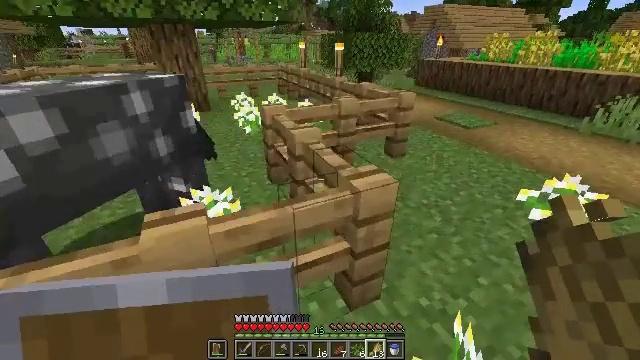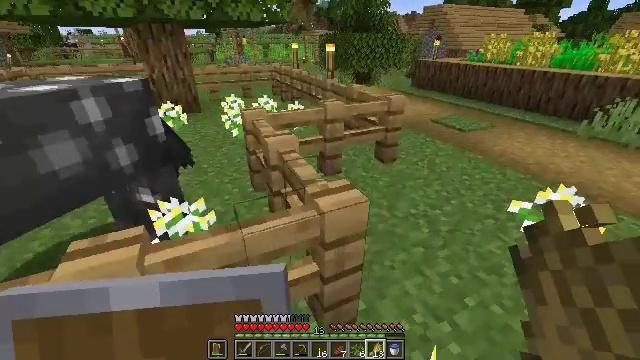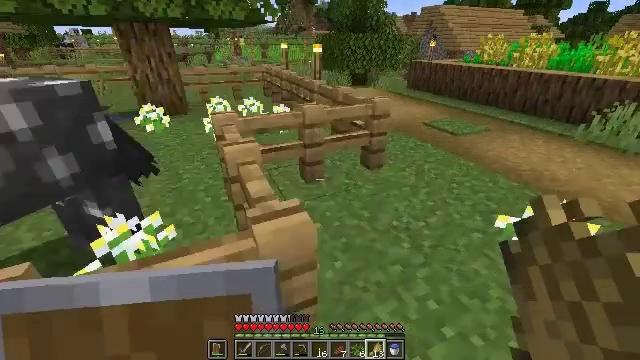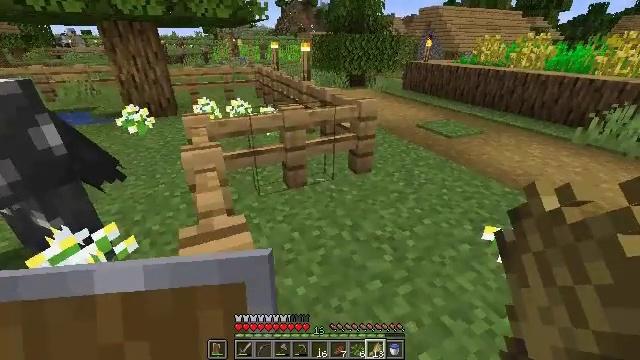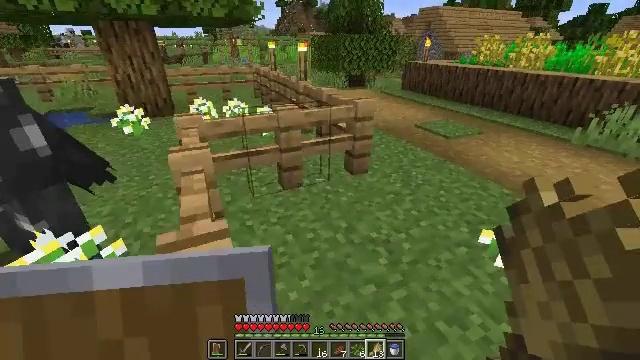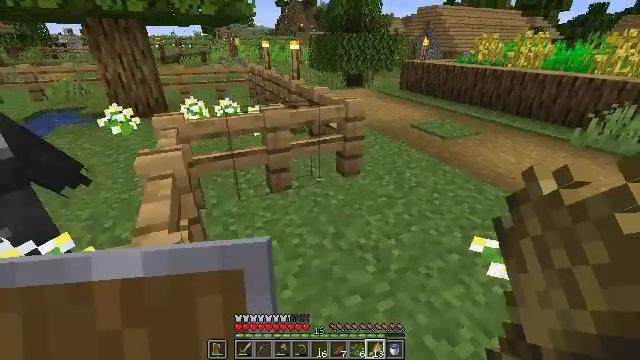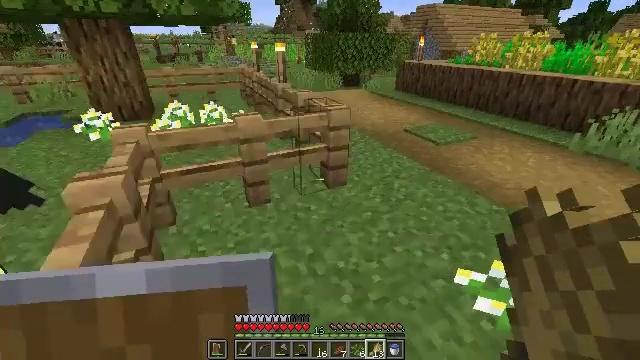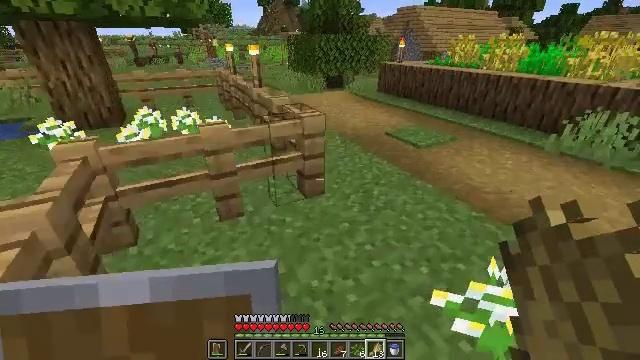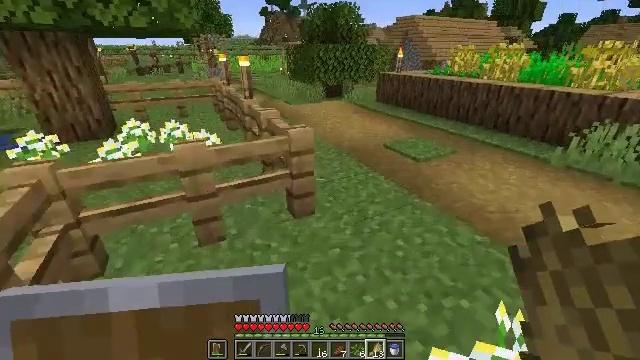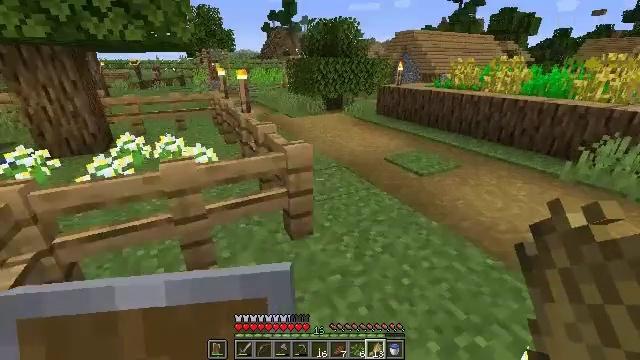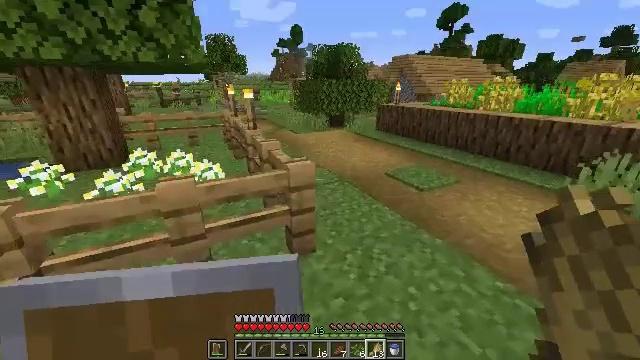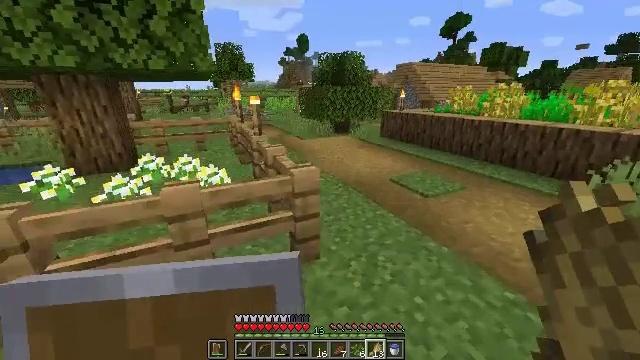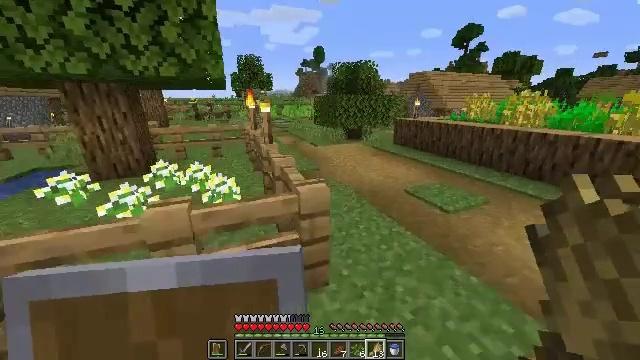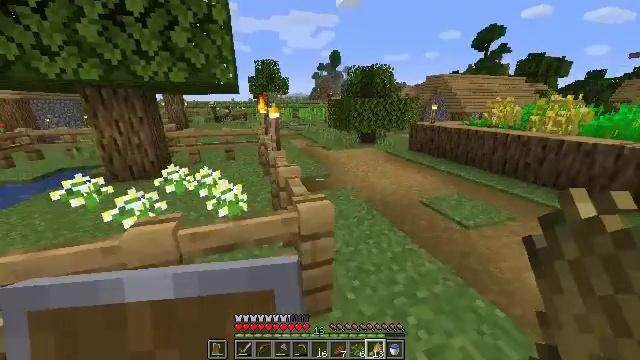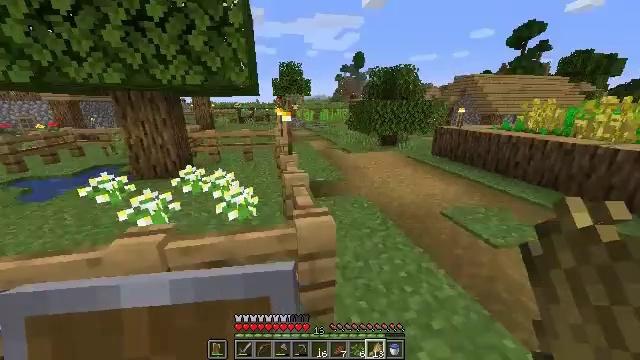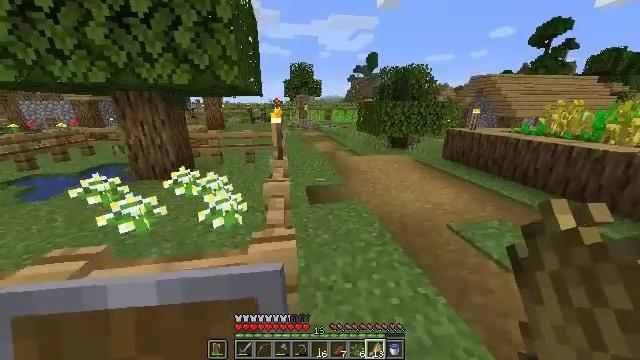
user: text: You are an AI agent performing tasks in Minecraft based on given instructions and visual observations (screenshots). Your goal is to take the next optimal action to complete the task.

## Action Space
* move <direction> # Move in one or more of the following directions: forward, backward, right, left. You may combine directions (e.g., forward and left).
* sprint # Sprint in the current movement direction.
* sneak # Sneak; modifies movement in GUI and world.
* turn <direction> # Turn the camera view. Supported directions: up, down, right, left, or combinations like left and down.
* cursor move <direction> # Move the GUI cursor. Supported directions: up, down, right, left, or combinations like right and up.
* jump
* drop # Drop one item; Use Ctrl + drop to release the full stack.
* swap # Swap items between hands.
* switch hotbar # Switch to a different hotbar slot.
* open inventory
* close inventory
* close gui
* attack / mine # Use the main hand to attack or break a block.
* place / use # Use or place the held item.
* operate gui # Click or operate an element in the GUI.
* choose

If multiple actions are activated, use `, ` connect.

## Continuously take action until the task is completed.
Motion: motion action
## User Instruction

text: Harvest sugar cane from the plant.
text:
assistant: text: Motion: move forward and move right
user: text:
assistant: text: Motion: move forward and move right
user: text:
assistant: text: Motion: move forward and move right
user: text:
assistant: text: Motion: move forward and move right
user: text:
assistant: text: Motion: move forward and move right
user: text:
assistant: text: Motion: move forward and move right
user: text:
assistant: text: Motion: move forward and move right, turn right
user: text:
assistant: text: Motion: move forward, turn up
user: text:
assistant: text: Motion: move forward, sprint, turn up
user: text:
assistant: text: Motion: move forward, sprint, turn up
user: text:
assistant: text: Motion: move forward, turn left and up
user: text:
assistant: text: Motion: move forward, turn left
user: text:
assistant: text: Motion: move forward and move right, turn left
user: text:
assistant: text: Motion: move forward and move right, turn left
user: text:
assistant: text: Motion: move forward and move right, turn left
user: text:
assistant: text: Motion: move forward and move right, turn left
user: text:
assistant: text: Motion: move forward and move right, turn left
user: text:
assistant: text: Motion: move forward and move right, turn left
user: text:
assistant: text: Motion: move forward and move right, turn left
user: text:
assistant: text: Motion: move forward and move right, turn left and down
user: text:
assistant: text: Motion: move forward and move right, turn left
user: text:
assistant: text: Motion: move forward and move right, turn left and down
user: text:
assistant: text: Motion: move forward and move right, turn left
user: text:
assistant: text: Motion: move forward and move right, turn left, use / place
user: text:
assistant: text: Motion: move forward and move right, use / place
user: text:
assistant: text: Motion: turn left
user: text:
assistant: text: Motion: turn left
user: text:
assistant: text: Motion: turn left
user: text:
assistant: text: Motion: turn left
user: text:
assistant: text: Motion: move left